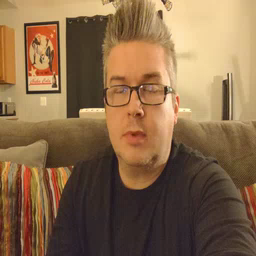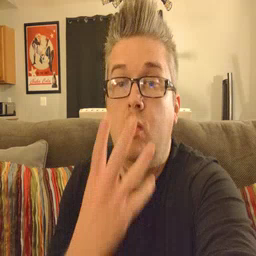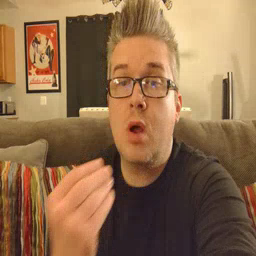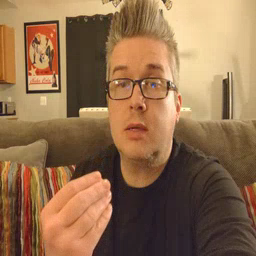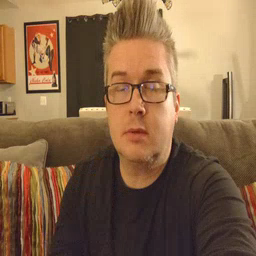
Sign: wet